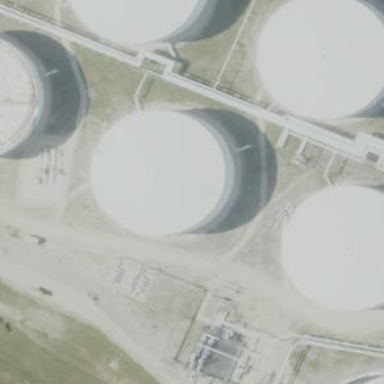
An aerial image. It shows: Storage tank that is man-made.